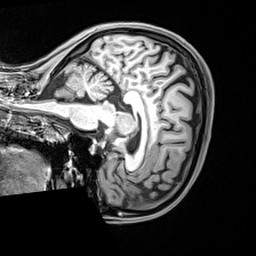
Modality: T1w
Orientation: sagittal
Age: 27
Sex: female
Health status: healthy
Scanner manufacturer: siemens
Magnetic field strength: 3 T
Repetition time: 2.4 s
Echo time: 0.00217 s